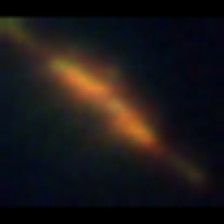
Taxon: Pennate
Group: Diatoms